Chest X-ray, PA view. Patient: 63 years old, sex M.
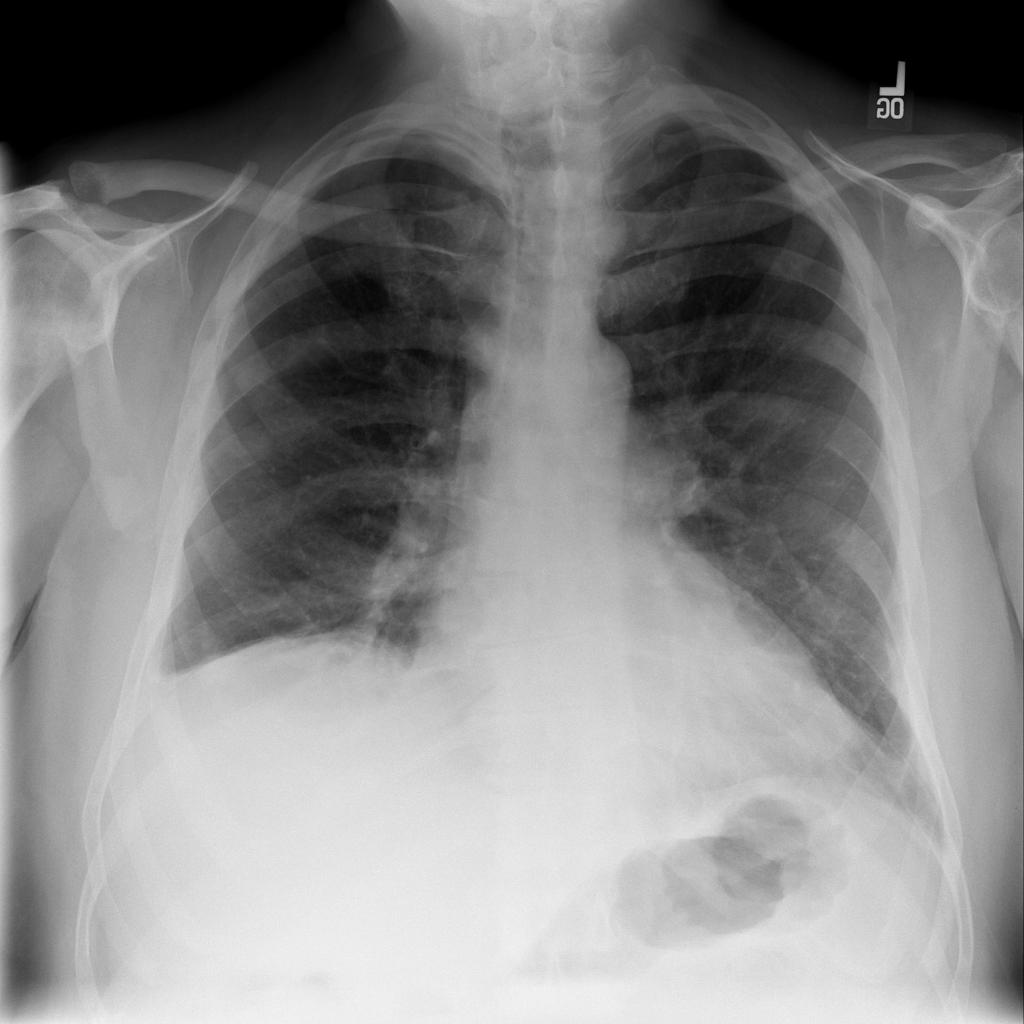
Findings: Cardiomegaly, Effusion